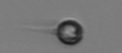
Label: Acanthoica_quattrospina